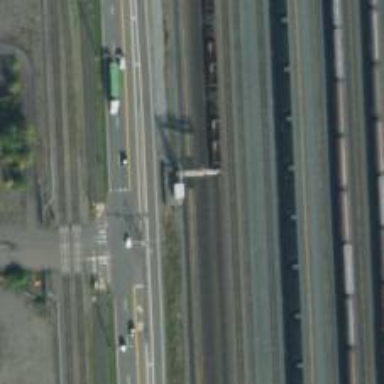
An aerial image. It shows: Railway signal.